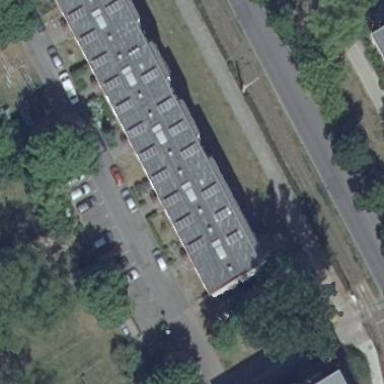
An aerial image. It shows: Residential building with flat roof.